Interaction volume radius: 5 \u00c5
Interaction volume height: 35 \u00c5
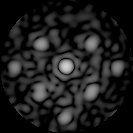
Disorder parameter: 0.3677